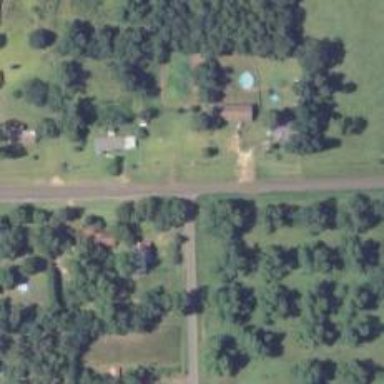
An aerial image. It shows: Residential road.